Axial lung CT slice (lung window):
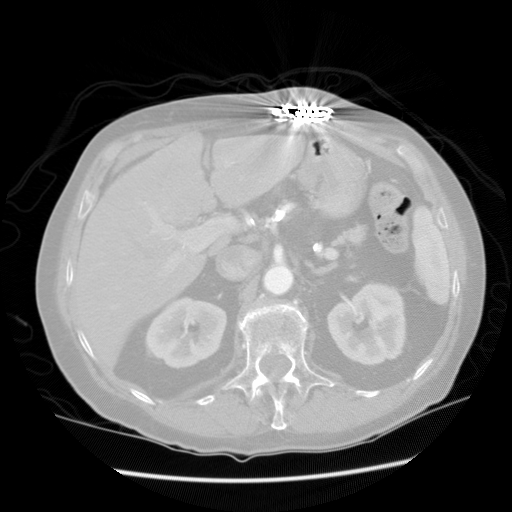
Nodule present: no